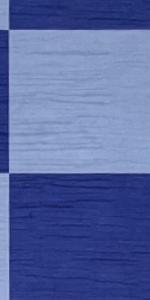
Label: Empty